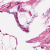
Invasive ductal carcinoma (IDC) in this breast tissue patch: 0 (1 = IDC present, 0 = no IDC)